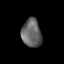
Tissue: prostate
Cell type: T cells
Senescence score: 0.3513
Nuclear area (px): 546
Mean DAPI intensity: 100.564